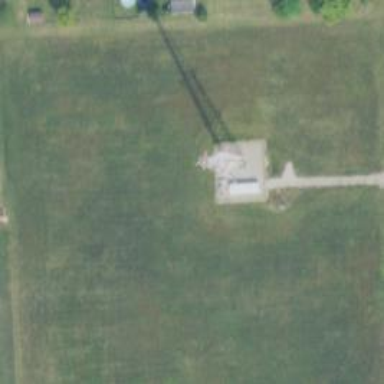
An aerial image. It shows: Mast structure.